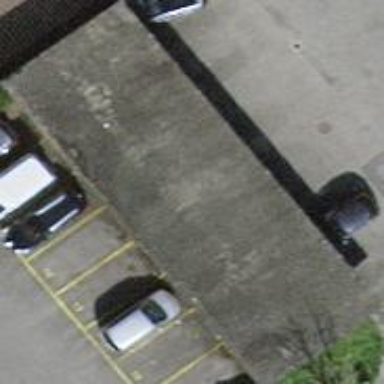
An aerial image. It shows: Garage.